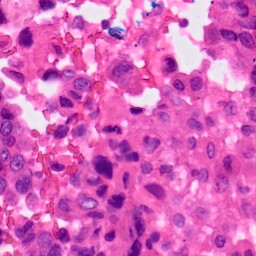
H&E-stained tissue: Lung